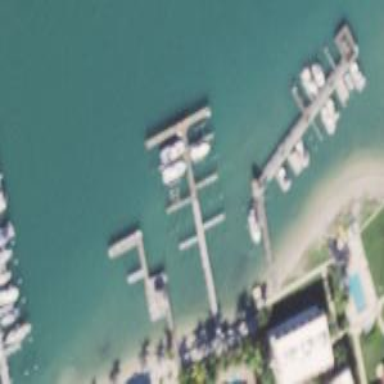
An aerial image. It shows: Man-made pier.